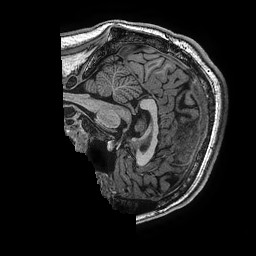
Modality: T1w
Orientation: sagittal
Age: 16
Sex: male
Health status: ill
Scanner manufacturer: ge
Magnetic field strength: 3 T
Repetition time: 0.0077 s
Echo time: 0.003436 s